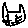
Label: cat